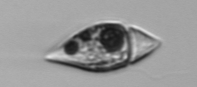
Label: Amphidinium